Field crop: maize
Growth stage: 2
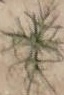
Species: salsola